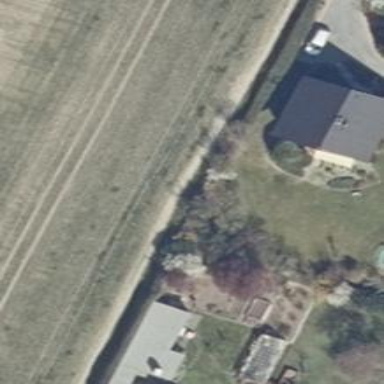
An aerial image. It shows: Ground path.